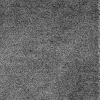
Atmospheric dust classification: dusty